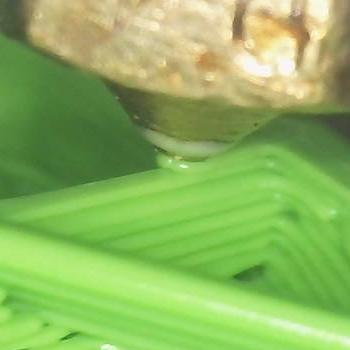
Flow rate: 300%